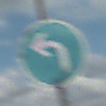
Verkehrszeichen: VorgeschriebeneFahrtrichtungLinks
Umgebung: Outdoor, Nature
Tageszeit: Midday
Wetter: PartlyCloudy
Licht: Natural
Jahreszeit: NotSpecified
Kontrast: HighContrast